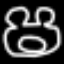
Label: frog